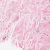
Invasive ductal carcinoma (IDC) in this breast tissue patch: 0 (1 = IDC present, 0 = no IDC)